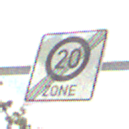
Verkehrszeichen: EndeZone20
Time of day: MorningAfternoon
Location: Outdoor (Suburban)
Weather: PartlyCloudy
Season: NotSpecified
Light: Natural